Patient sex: M
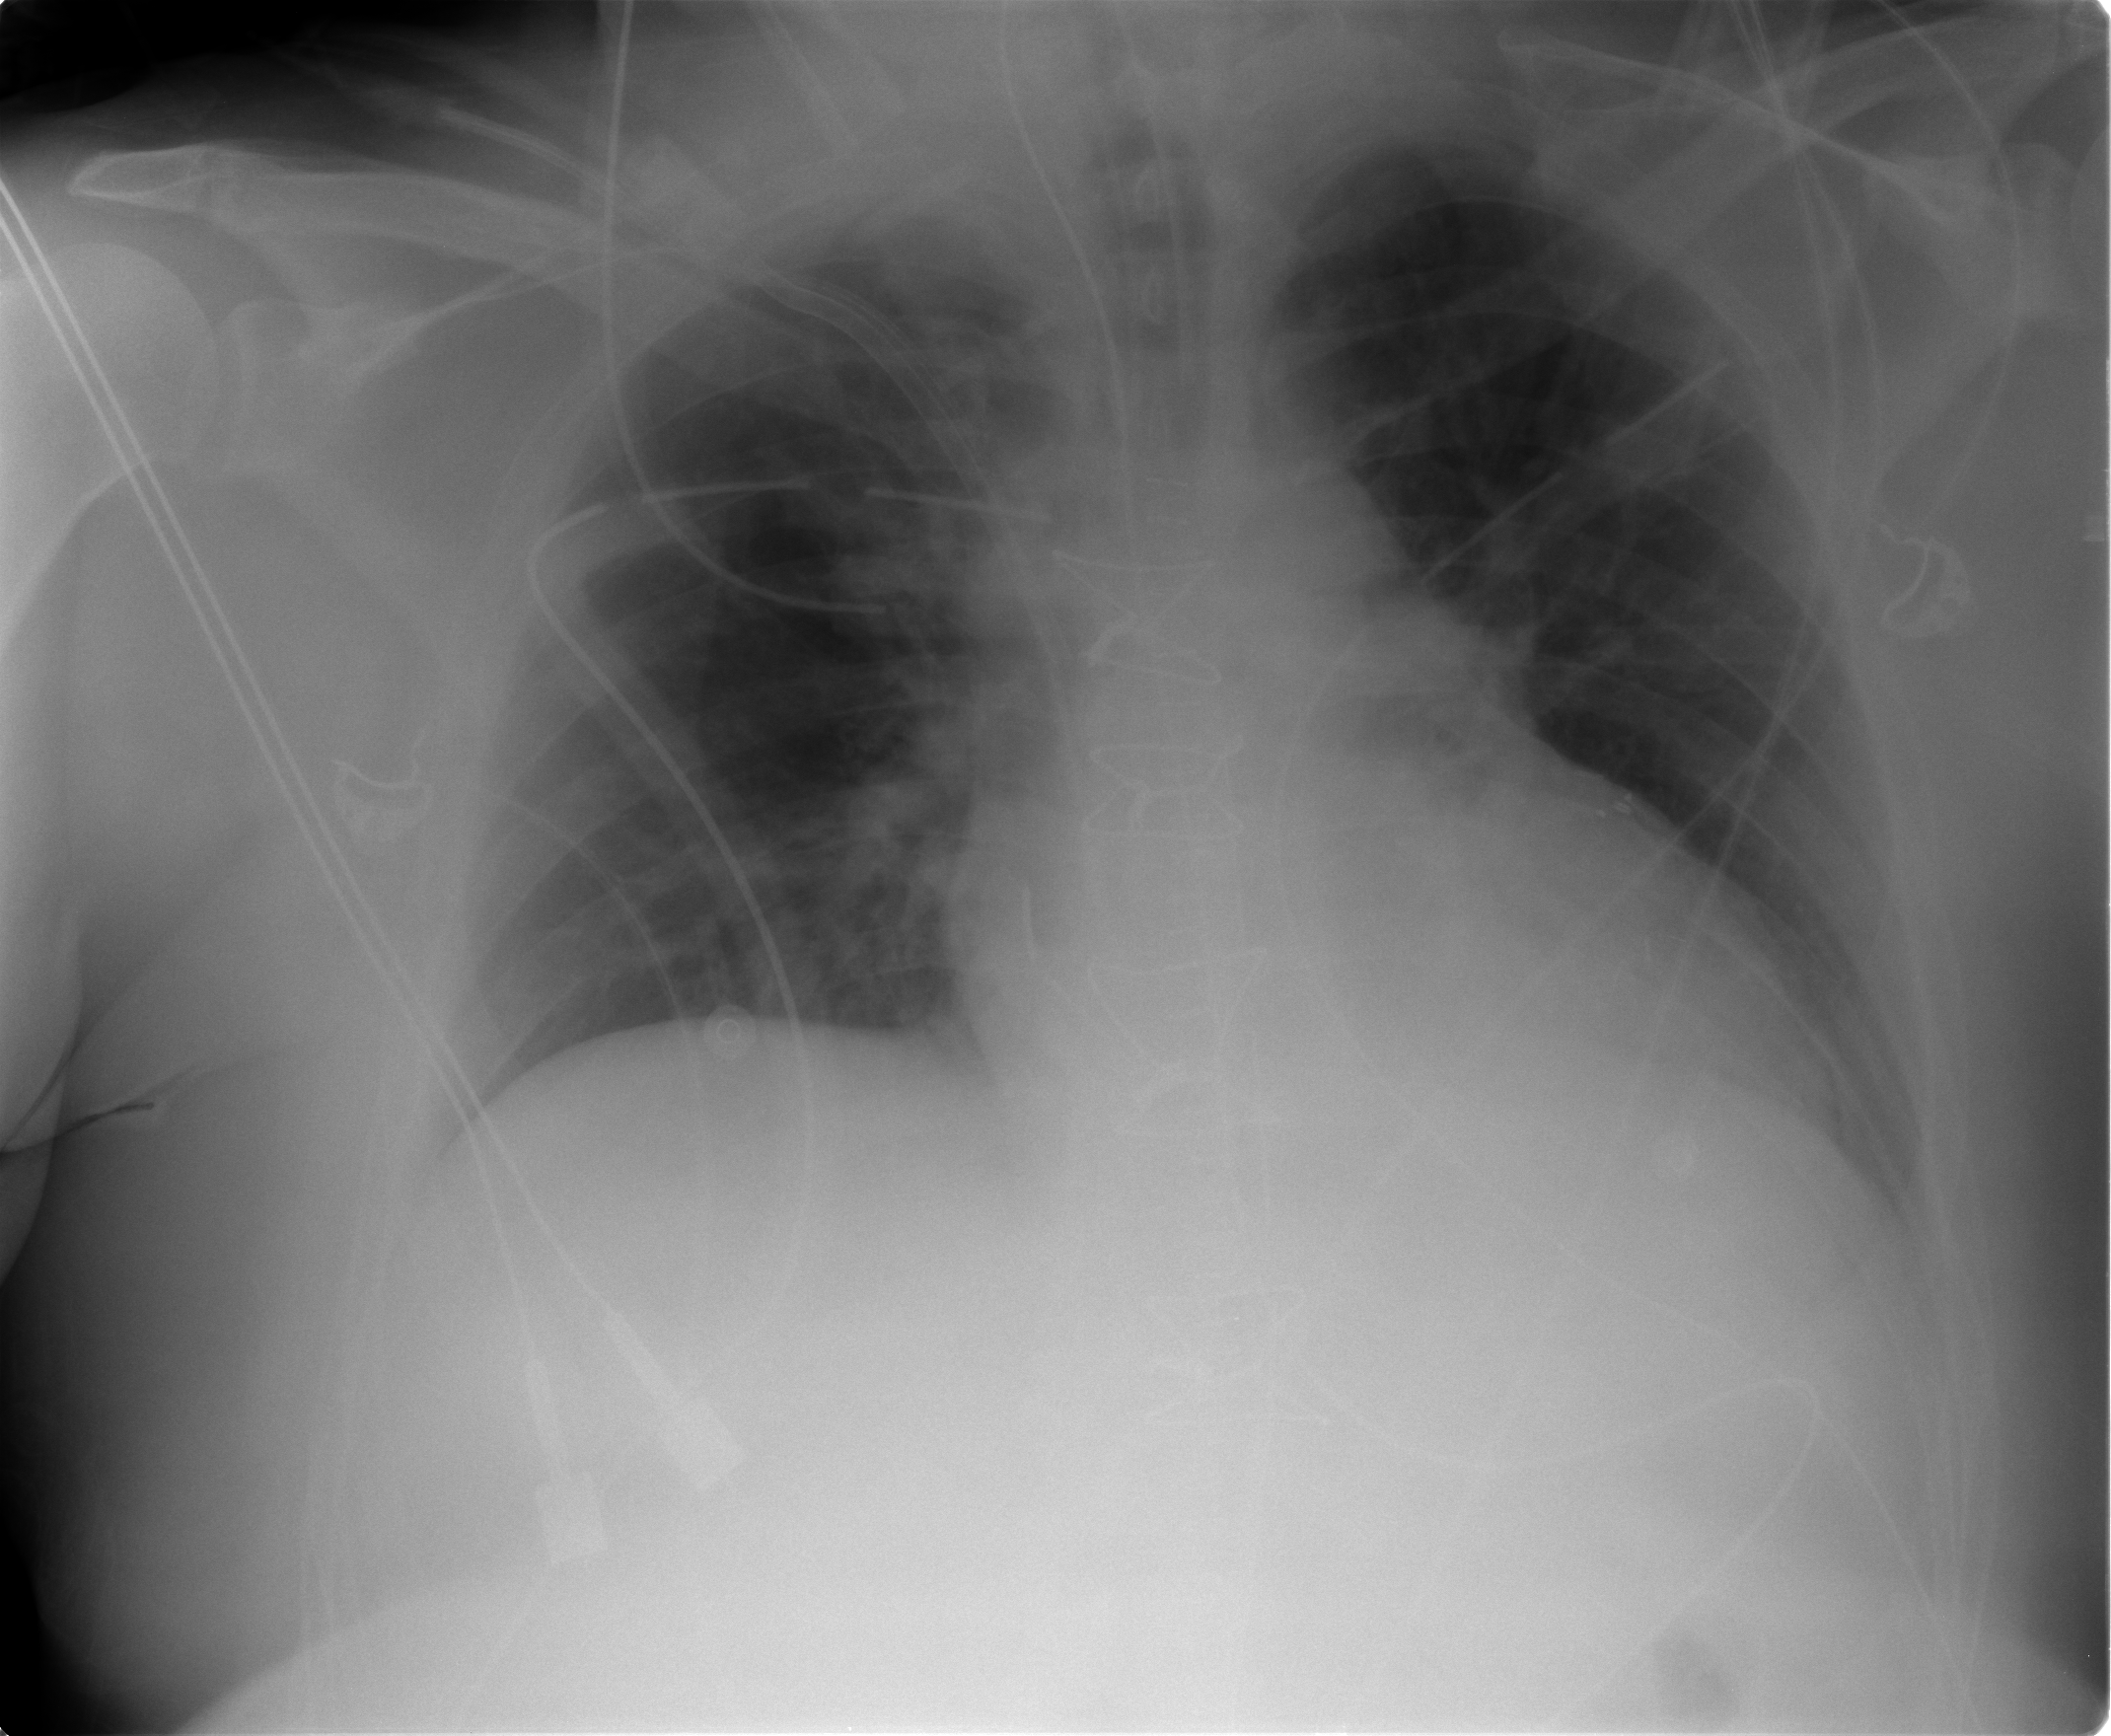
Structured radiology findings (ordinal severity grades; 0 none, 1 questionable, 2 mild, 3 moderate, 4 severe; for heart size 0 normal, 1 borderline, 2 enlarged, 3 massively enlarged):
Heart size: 2
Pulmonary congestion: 2
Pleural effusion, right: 0
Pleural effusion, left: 0
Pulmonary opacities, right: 2
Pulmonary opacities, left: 1
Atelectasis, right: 2
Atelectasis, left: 2